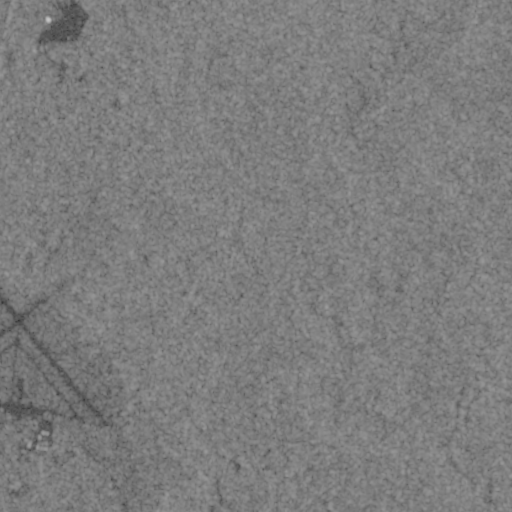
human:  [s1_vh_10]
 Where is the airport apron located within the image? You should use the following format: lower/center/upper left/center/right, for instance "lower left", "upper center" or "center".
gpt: The airport apron is located in the lower left of the image.
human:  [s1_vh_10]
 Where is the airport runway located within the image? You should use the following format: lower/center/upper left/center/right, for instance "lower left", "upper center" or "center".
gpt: The airport runway is located in the lower left of the image.
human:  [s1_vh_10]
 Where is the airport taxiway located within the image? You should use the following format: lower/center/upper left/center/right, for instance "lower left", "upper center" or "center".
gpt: The airport taxiway is located in the lower left of the image.
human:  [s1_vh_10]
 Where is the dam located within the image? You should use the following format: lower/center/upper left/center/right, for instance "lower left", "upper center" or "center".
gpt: The dam is located in the upper left of the image.
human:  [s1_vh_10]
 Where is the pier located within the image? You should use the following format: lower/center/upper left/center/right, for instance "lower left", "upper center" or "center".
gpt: The pier is located in the upper left of the image.
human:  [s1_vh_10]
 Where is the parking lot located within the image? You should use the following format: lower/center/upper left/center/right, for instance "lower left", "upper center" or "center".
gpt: There is no parking lot in the image.

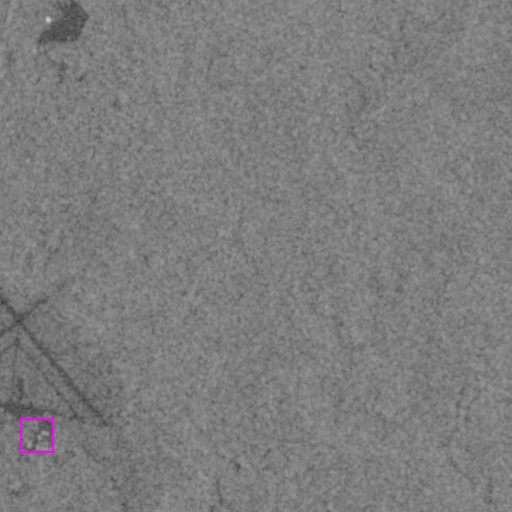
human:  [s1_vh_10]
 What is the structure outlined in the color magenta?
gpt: The structure outlined in magenta is an airport apron.
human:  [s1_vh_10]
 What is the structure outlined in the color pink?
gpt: There is no pink outline.